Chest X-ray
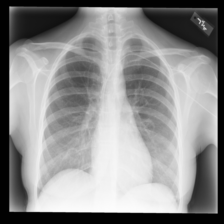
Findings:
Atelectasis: negative
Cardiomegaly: negative
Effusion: positive
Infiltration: negative
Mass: negative
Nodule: negative
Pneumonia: negative
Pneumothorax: negative
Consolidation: negative
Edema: negative
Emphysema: negative
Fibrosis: negative
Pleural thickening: negative
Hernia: negative